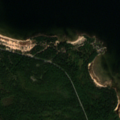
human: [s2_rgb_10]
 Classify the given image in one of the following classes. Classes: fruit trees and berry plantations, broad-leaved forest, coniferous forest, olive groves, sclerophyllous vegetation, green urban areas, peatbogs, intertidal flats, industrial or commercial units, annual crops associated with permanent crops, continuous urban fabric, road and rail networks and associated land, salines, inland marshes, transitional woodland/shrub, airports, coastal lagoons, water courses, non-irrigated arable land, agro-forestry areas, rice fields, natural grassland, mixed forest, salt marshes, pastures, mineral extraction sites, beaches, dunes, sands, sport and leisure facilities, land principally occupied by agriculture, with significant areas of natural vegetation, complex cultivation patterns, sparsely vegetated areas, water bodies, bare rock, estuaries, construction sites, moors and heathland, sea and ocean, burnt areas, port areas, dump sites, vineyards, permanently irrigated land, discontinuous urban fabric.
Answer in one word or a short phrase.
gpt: coniferous forest, mixed forest, transitional woodland/shrub, sea and ocean